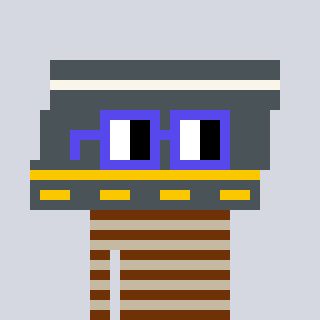
a pixel art character with square blue glasses, a road-shaped head and a bege-colored body on a cool background